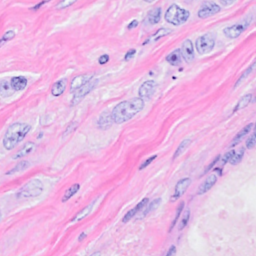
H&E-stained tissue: Breast